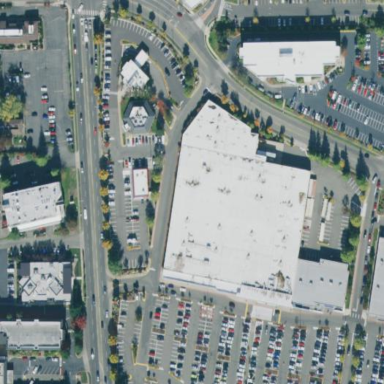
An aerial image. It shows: Retail area.